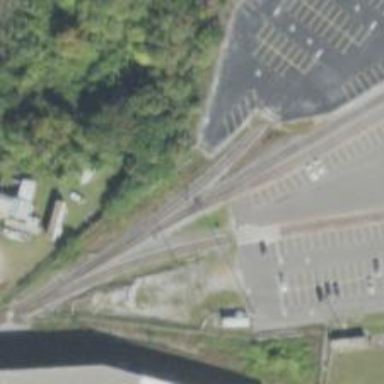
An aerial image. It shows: Railway siding with rails.